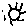
Label: sun